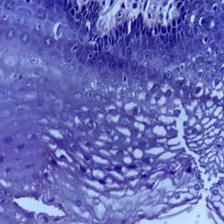
Diagnosis: Normal